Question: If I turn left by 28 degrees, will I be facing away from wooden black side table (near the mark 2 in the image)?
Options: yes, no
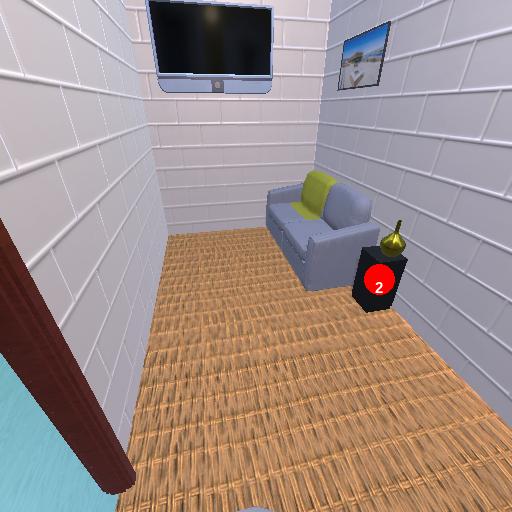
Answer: yes